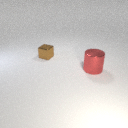
small brown metal cube to the left of large red metal cylinder